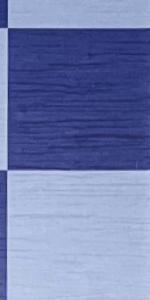
Label: Empty